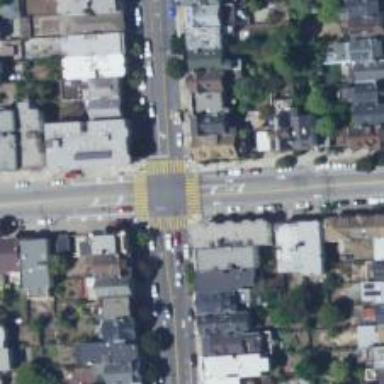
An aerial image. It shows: Marked road crossing.